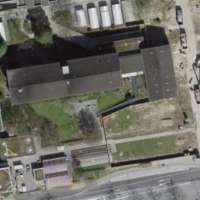
EUNIS habitat code: 54
Species observed at this site:
Salvia pratensis